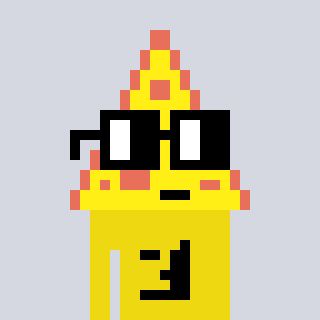
a pixel art character with square black glasses, a pizza-shaped head and a yellow-colored body on a cool background